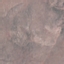
Land use / land cover: HerbaceousVegetation